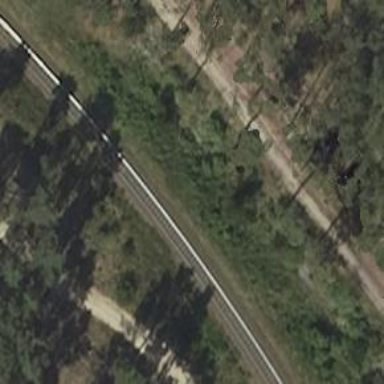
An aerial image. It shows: Railway milestone.